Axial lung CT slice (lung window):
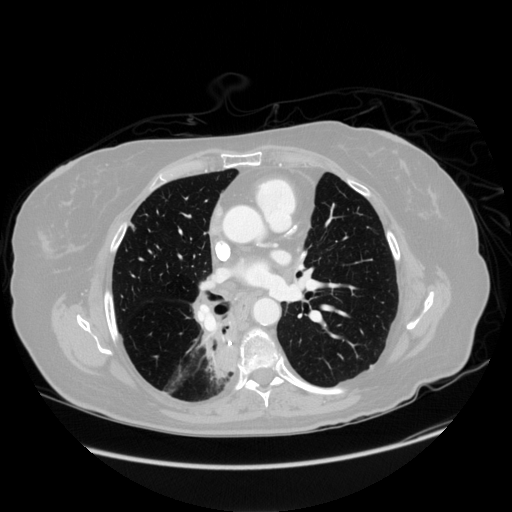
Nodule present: no